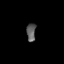
Tissue: prostate
Cell type: Fibroblasts
Senescence score: 0.7212
Nuclear area (px): 161
Mean DAPI intensity: 94.292